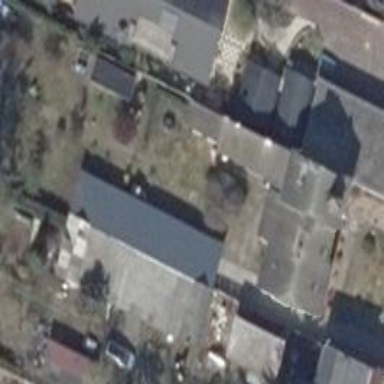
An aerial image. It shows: Building with gabled roof.